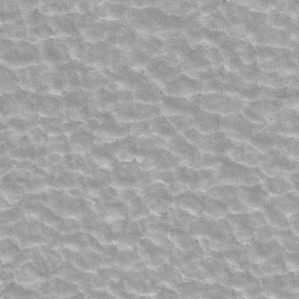
Label: frost